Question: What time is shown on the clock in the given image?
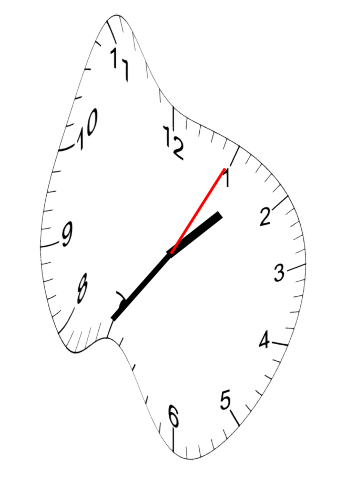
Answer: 01:36:05